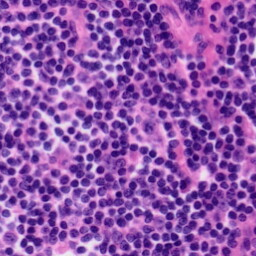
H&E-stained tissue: Tonsil